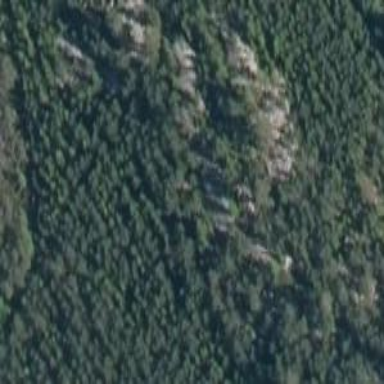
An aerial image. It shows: Landscape of bare rock.